Field crop: tomato
Growth stage: 2
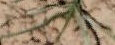
Species: cyperus